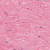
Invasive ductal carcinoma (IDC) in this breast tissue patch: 0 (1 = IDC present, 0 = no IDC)